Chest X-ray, PA view. Patient: 55 years old, sex F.
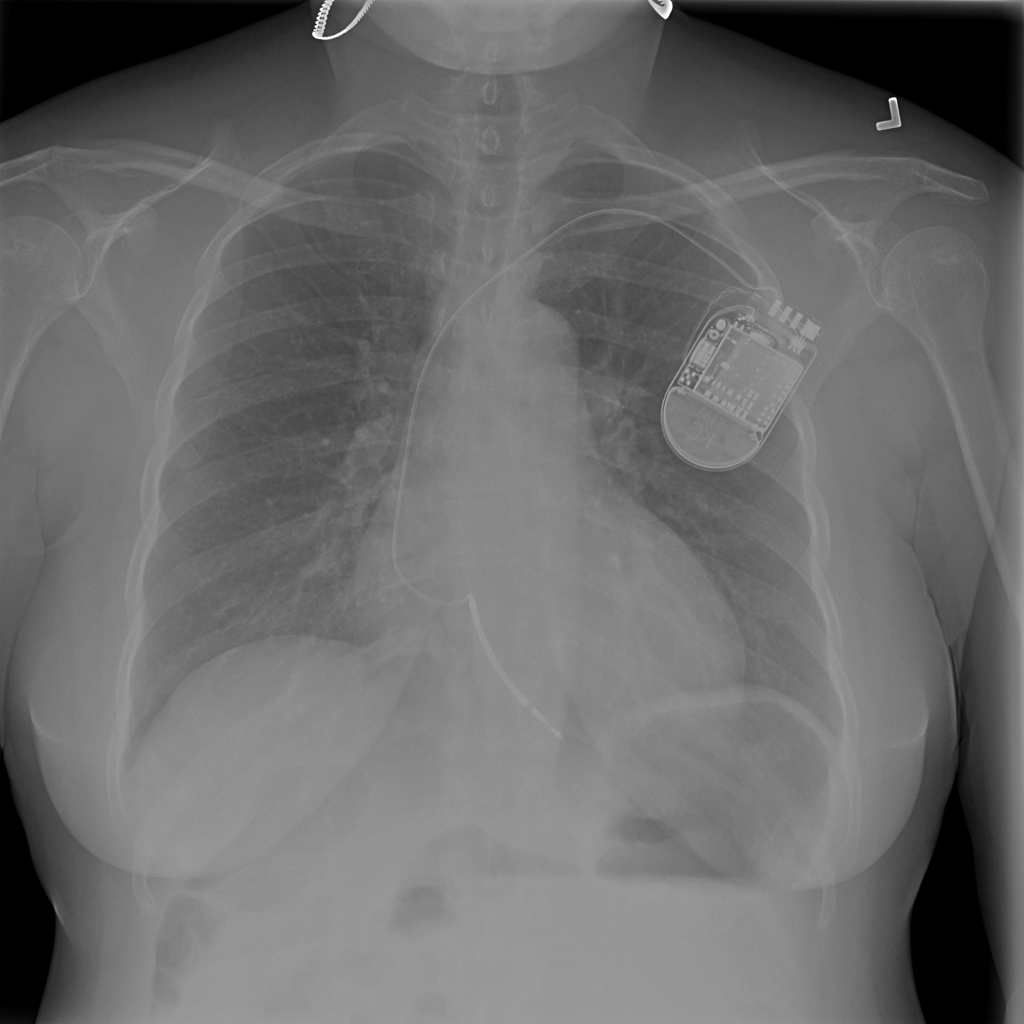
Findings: Cardiomegaly